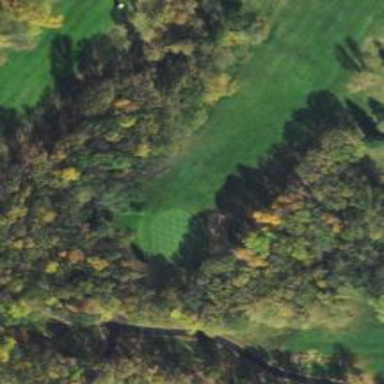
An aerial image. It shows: Golf hole.